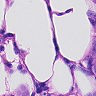
Metastatic tissue present: yes